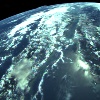
Label: cloud